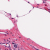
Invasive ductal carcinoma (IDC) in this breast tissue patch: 0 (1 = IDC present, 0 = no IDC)